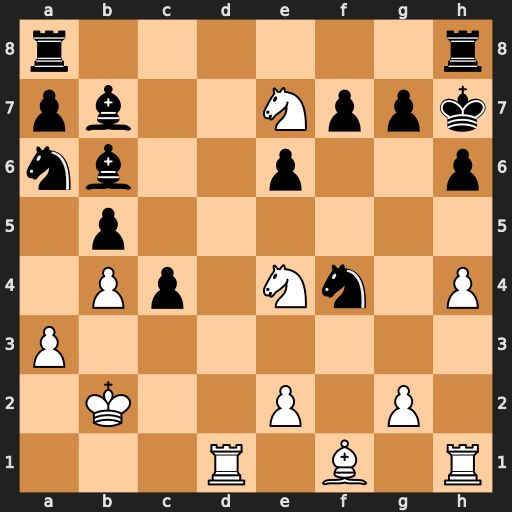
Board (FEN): r6r/pb2Nppk/nb2p2p/1p6/1Pp1Nn1P/P7/1K2P1P1/3R1B1R
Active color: w
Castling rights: -
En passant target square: -
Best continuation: Ng5+ hxg5 hxg5+ Nh3 Rxh3#